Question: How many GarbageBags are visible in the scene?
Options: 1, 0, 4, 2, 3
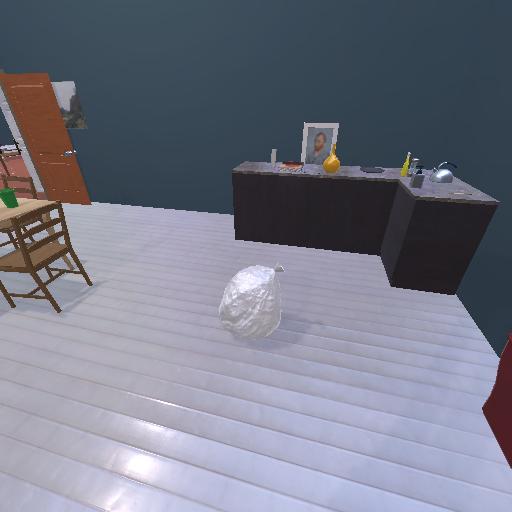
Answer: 1